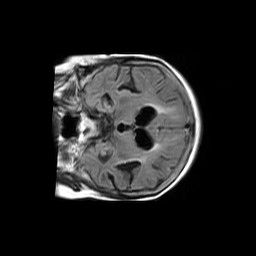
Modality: FLAIR
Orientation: coronal
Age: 84
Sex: female
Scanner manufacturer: philips
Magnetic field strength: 1.5 T
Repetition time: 11 s
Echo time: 0.14 s